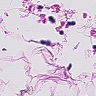
Metastatic tissue present: no